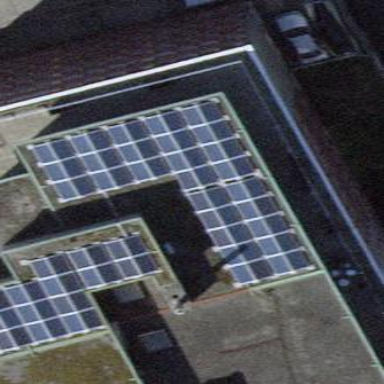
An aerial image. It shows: Solar-powered generator using photovoltaic technology. This small installation generates electricity through solar photovoltaic panels.